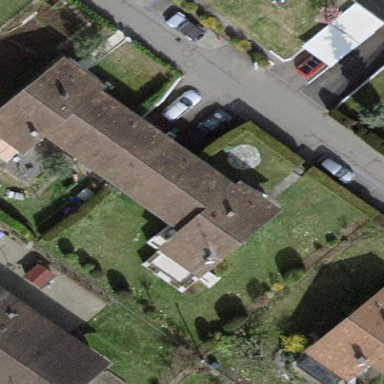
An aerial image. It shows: Garden enclosed by fence.